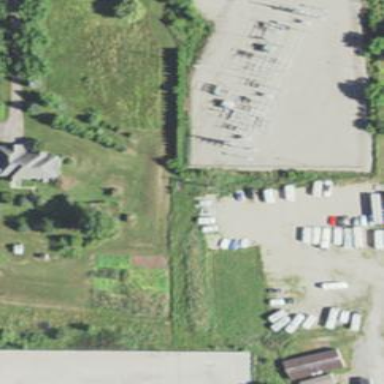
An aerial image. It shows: Fence enclosing minor distribution power substation.